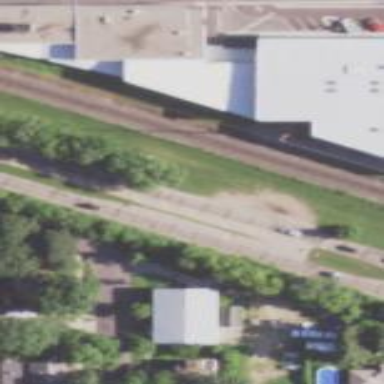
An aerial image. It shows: Building that serves as storage rental shop.